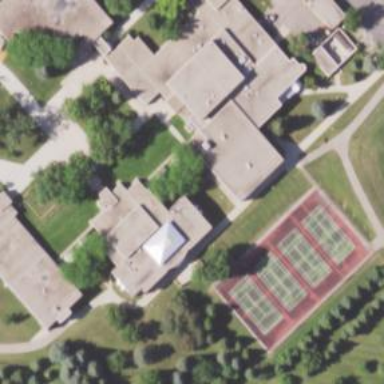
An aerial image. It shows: College building.